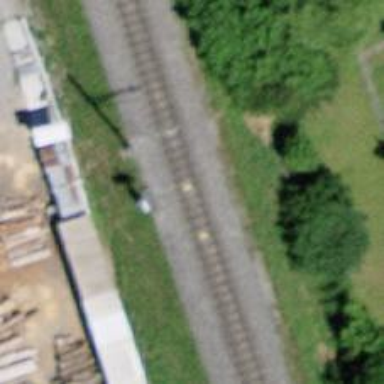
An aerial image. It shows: Narrow-gauge railway with electrified contact lines. The railway has one track and runs along embankment.